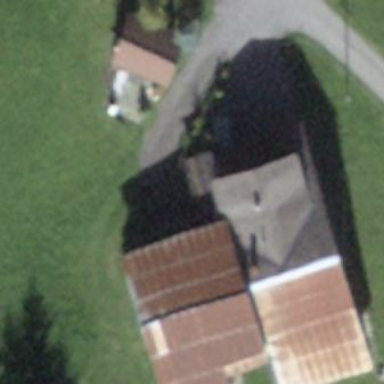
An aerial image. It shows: Rural barn.